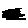
Label: zigzag